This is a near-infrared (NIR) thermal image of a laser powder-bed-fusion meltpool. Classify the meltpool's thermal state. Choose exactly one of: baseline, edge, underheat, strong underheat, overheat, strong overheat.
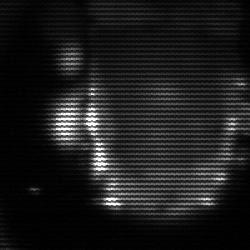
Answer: baseline